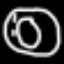
Label: donut